Field crop: tomato
Growth stage: 2
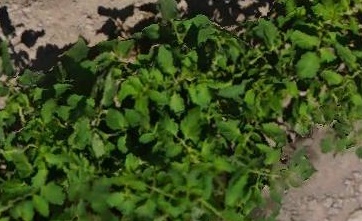
Species: tomato